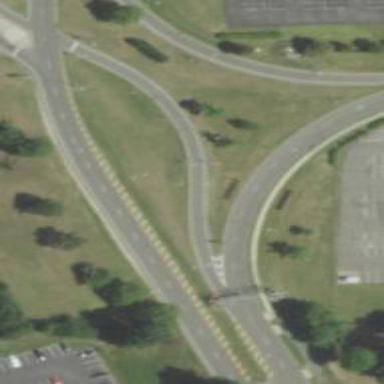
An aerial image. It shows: Secondary link road with asphalt surface.